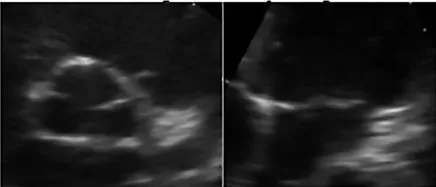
(A) Initial fibrocalcinous changes on the aortic root and on the mitral valve annulus.
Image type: radiology (ultrasound)